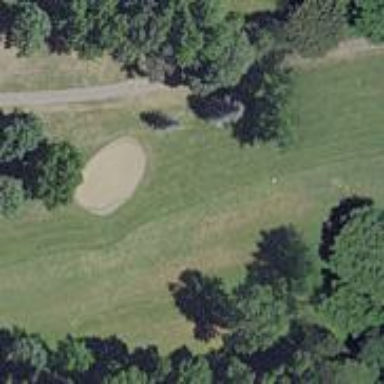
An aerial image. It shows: Golf fairway surrounded by grass.